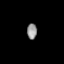
Tissue: prostate
Cell type: T cells
Senescence score: 0.2341
Nuclear area (px): 153
Mean DAPI intensity: 147.366